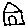
Label: house